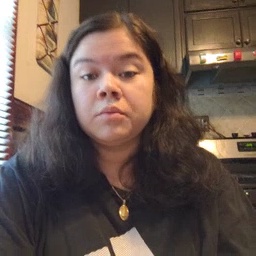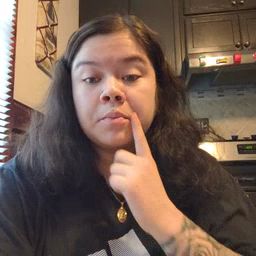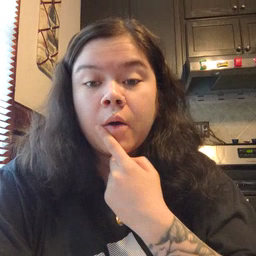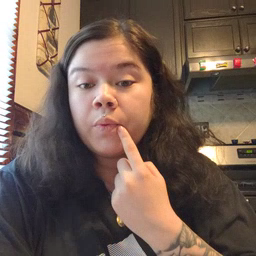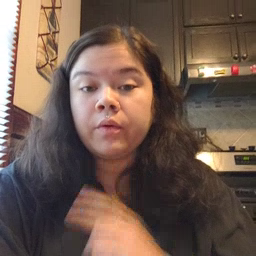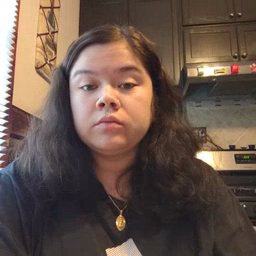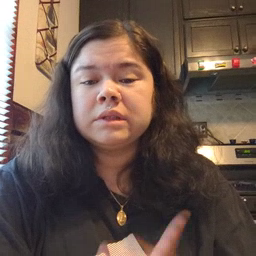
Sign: mouth